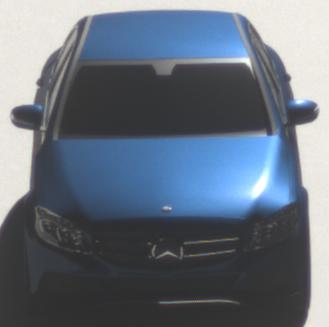
Make: Mercedes-Benz
Model: C 160
Detailed model: C-Class (205) Limousine
Model produced from: 2015/04
Model produced until: 2018/04
Doors: 4
Color: blue
Road condition: dry road
Daytime: morning or afternoon
Contrast: high contrast